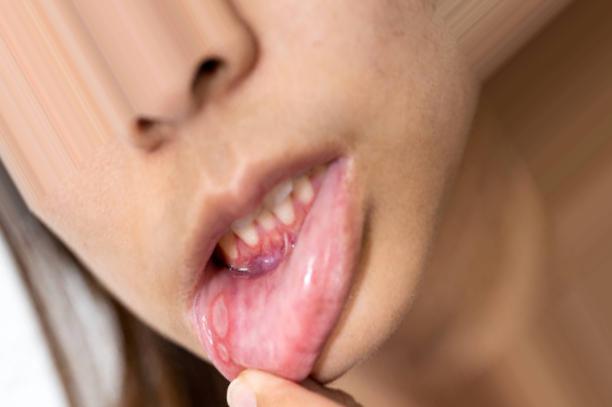
Condition: Mouth Ulcer